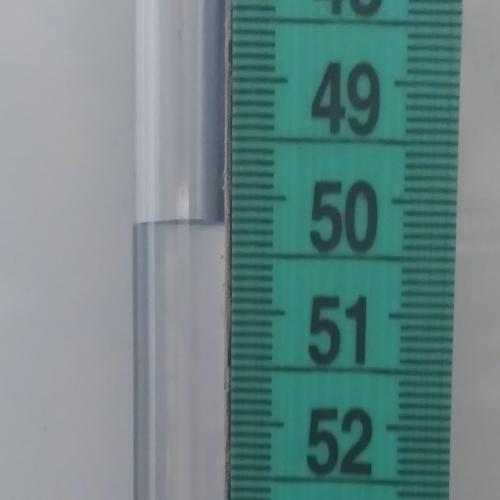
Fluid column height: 50.2 cm